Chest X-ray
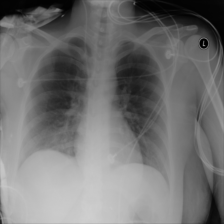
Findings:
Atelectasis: negative
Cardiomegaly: negative
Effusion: negative
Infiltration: negative
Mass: negative
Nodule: negative
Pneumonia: negative
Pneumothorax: negative
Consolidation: positive
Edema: negative
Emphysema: negative
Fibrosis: negative
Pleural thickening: negative
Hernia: negative